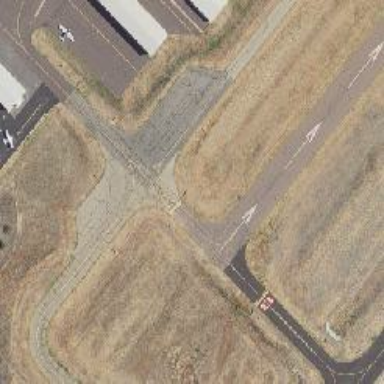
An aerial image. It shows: Image of taxiway at airport.